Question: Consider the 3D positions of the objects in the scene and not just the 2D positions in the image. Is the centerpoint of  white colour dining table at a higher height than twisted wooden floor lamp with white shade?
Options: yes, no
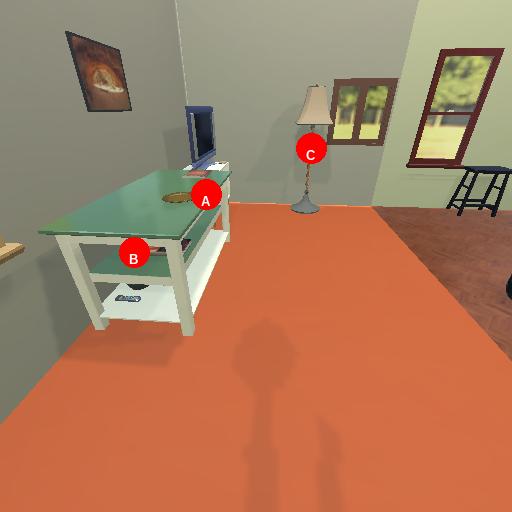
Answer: yes